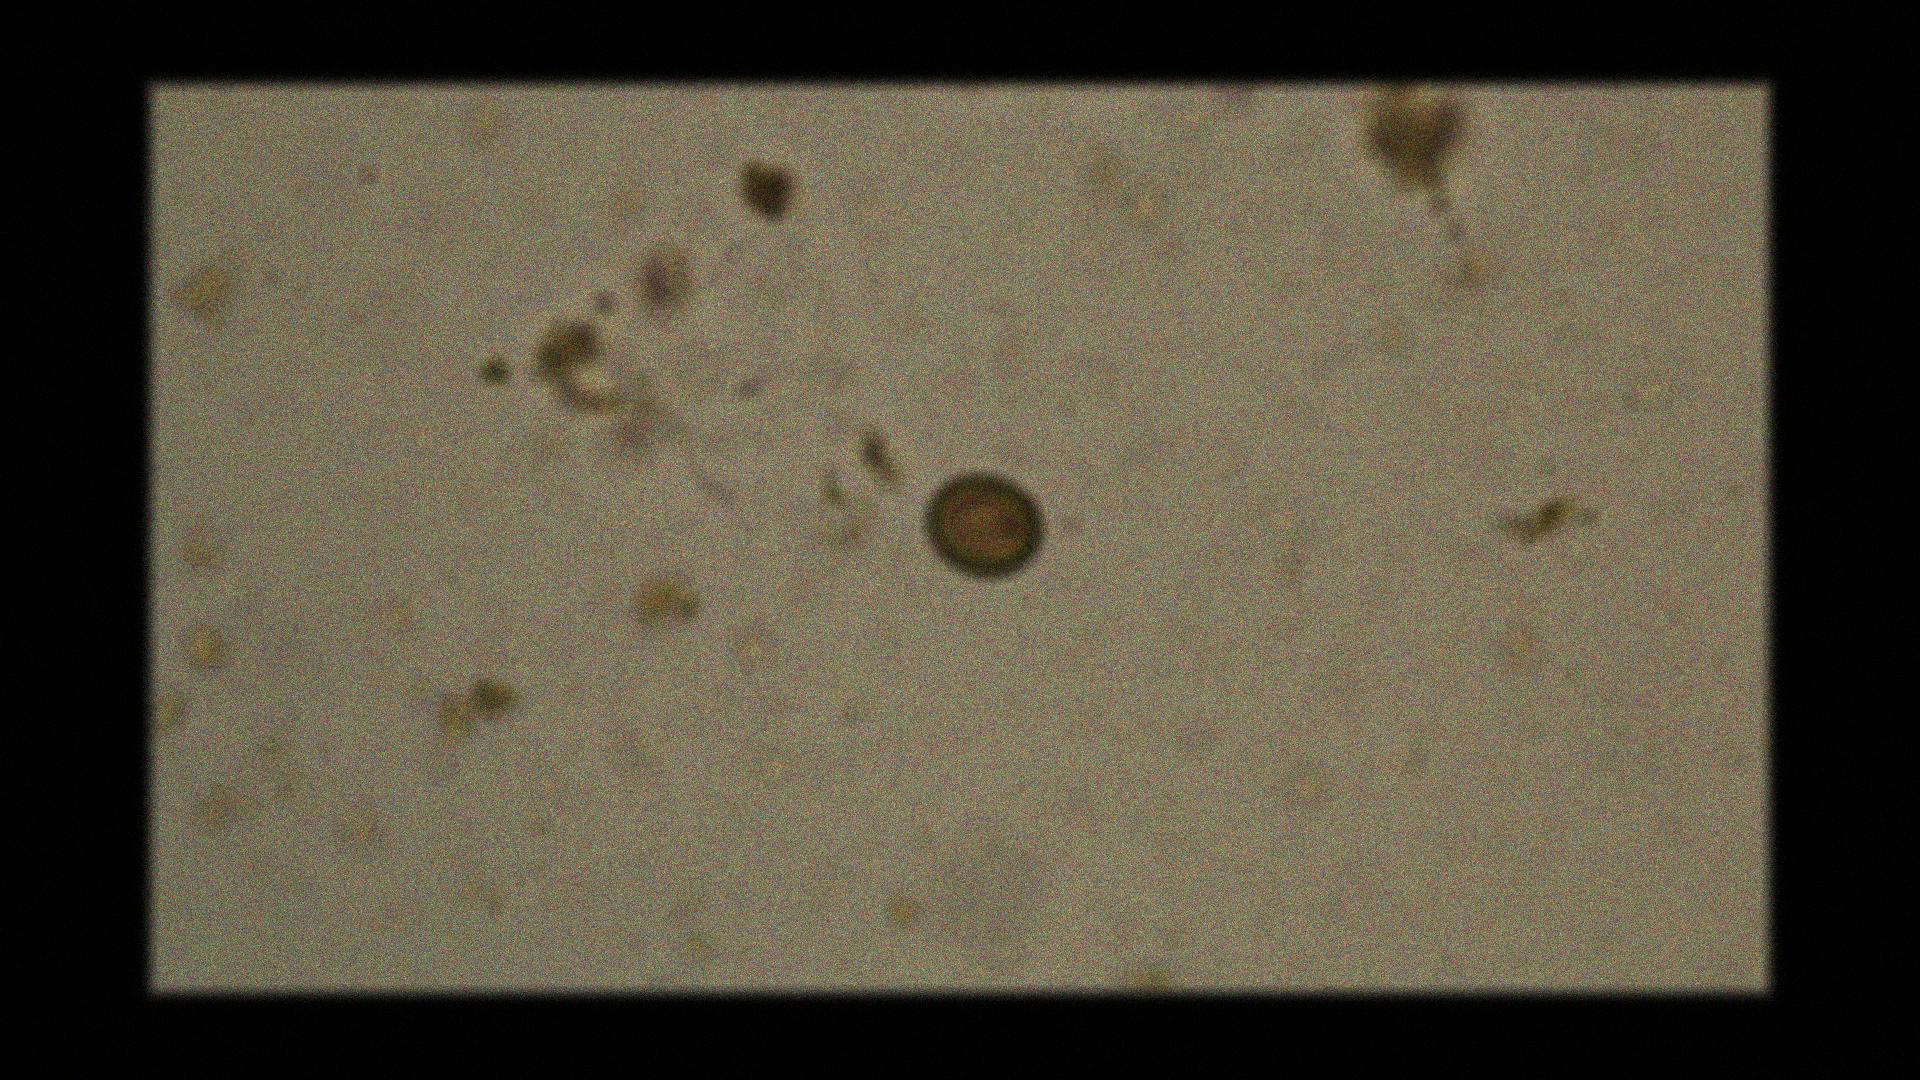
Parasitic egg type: Taenia spp. egg